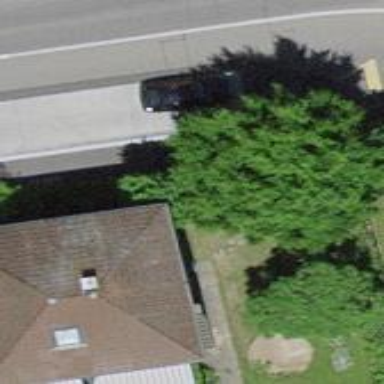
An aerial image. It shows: Hipped roof house.